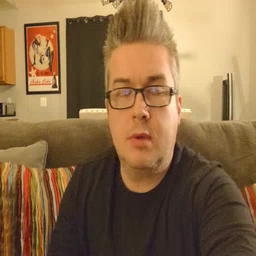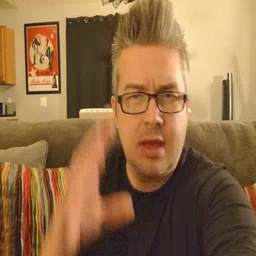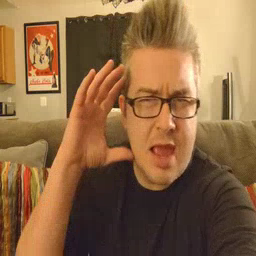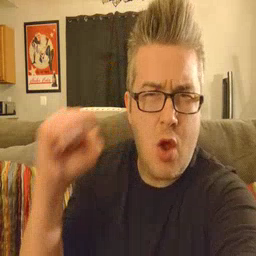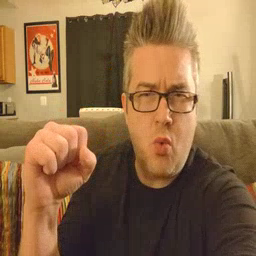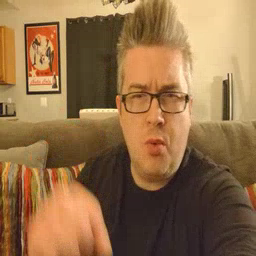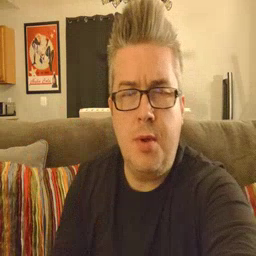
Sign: loud